Question: This is my state diagram:

My game change states only after user action (only exception is "time's up").
I don't know best practice how I should implement my mechanism, which will help my swich between states.
Should I define proper enum? Whether each state should have own method? How to control whether changed state is acceptable?
Any tip is welcome!
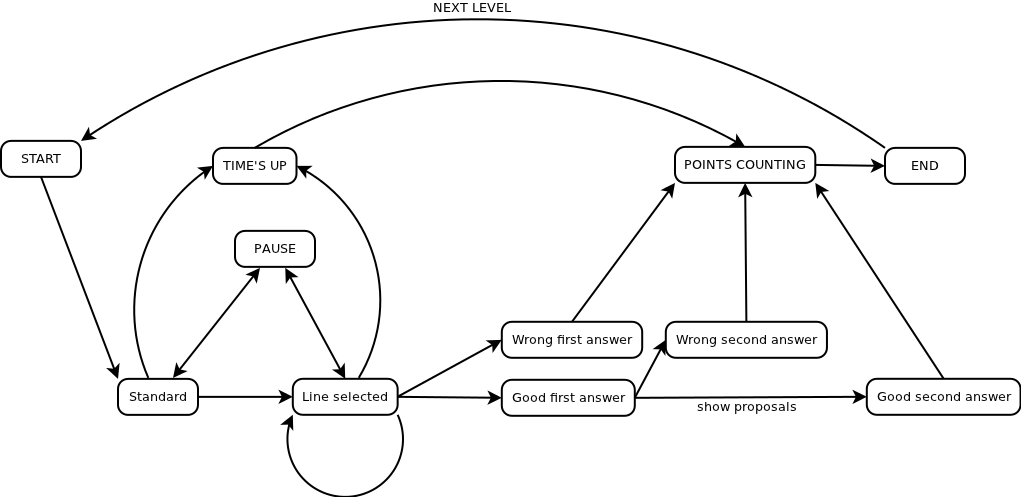
Answer: You could use the state design pattern: <URL>
That way every state is its own object and handles the state transitions.